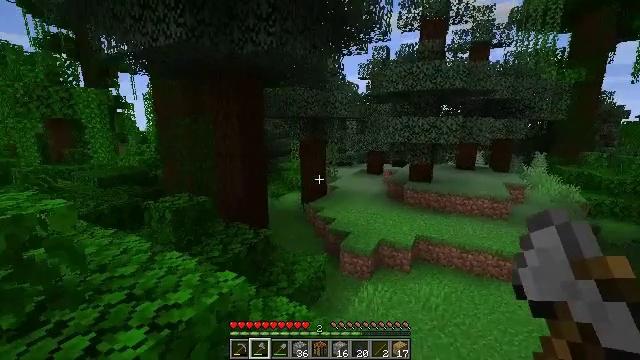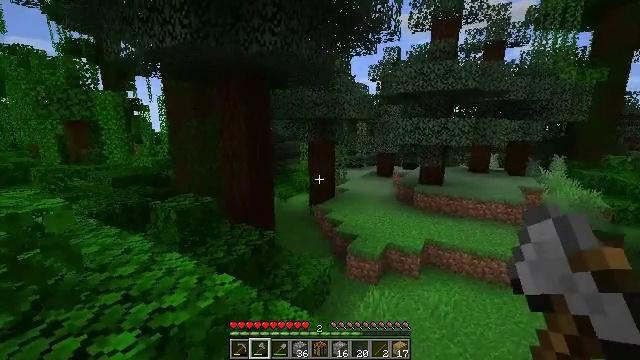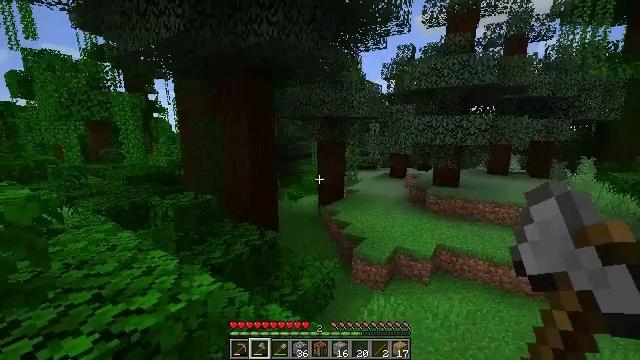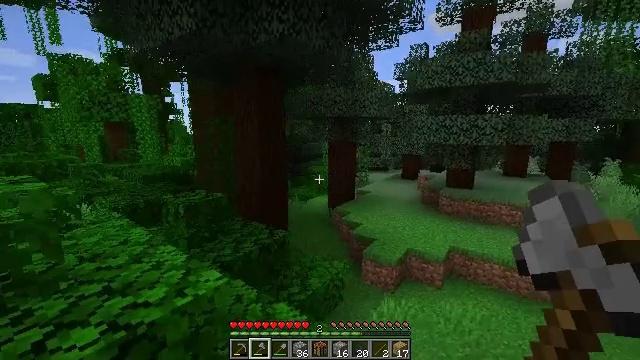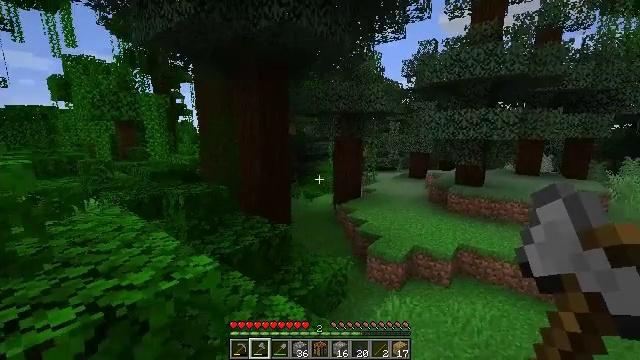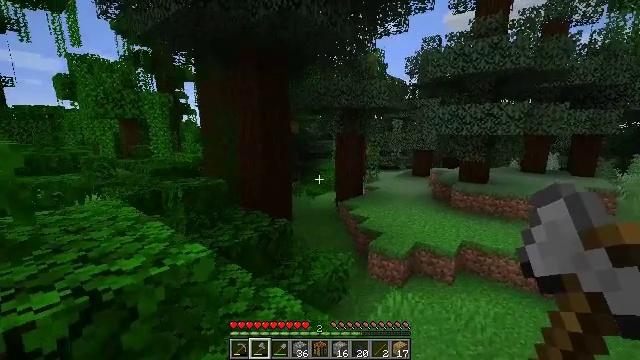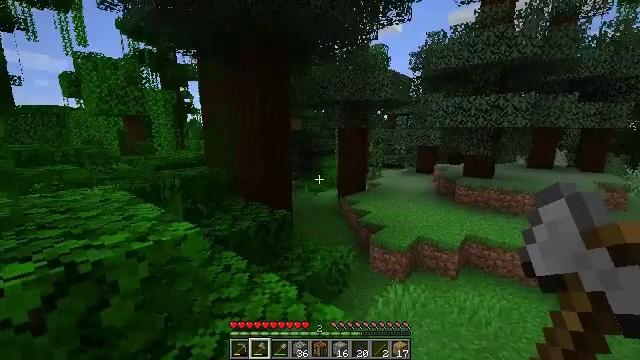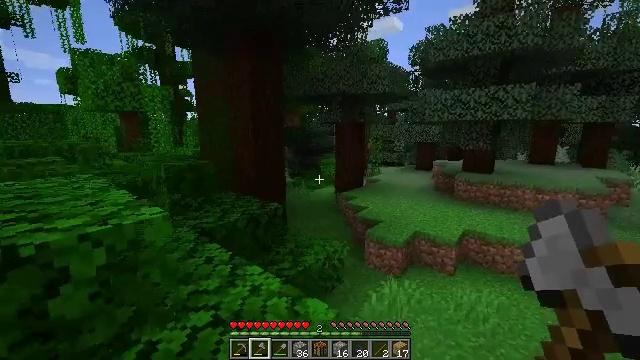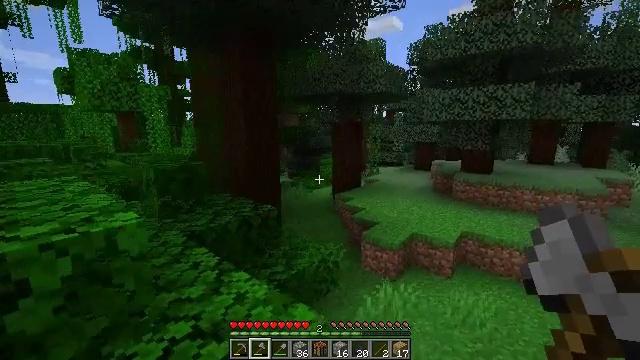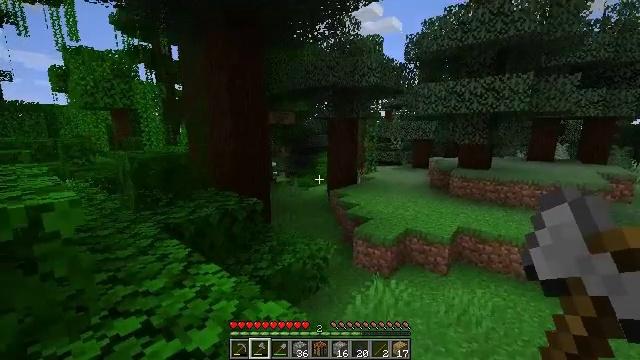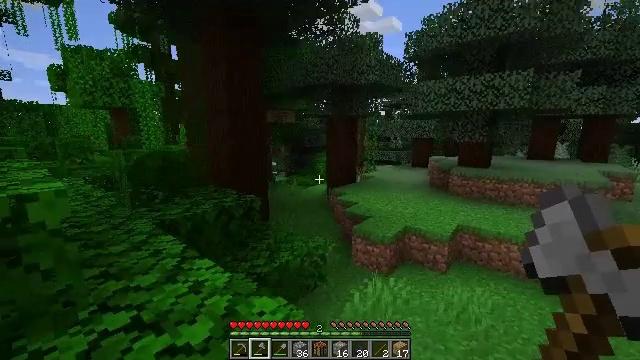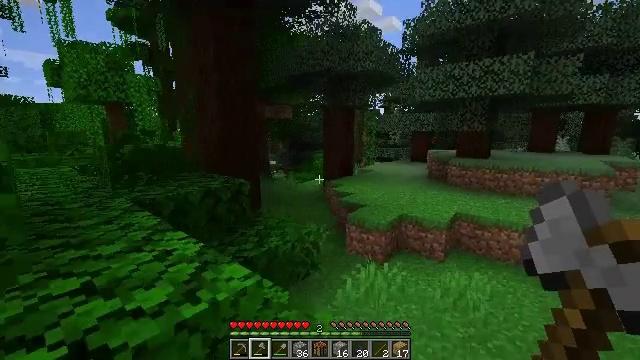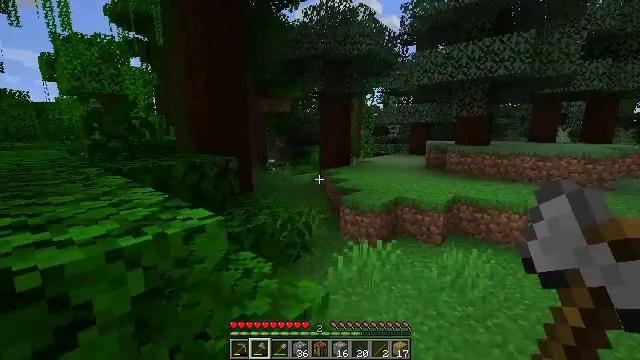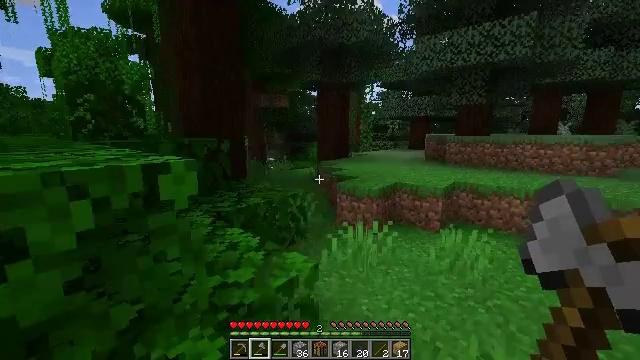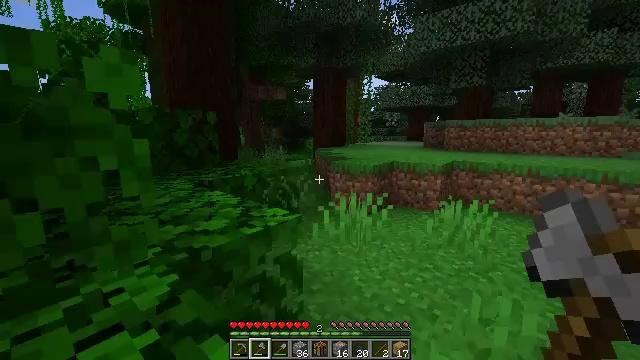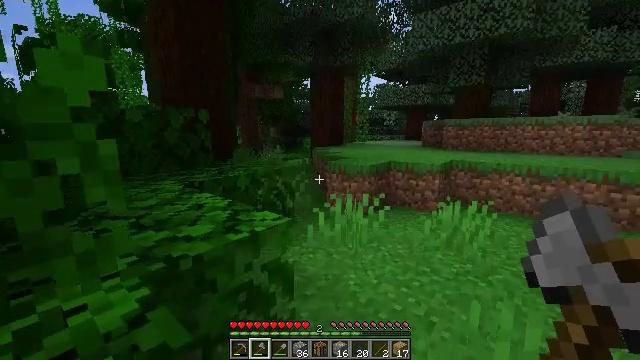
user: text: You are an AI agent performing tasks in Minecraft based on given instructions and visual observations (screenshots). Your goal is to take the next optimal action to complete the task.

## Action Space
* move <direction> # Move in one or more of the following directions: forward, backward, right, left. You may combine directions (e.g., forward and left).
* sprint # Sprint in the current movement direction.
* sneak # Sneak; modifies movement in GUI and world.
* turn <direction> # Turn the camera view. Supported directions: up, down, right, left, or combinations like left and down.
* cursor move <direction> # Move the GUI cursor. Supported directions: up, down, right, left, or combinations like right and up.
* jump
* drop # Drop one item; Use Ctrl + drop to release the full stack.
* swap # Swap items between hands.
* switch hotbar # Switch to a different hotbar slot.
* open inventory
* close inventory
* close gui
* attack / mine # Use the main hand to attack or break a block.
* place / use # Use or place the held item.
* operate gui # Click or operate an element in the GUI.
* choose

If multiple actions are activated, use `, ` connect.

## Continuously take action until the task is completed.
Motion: motion action
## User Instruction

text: Kill the parrot.
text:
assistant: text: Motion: move forward and move right, turn left
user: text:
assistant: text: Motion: move forward and move right, turn left
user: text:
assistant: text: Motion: move forward and move right, turn left
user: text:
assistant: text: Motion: move forward and move right, turn left
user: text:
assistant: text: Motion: move forward and move right
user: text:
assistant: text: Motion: move forward and move right
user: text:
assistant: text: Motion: move forward and move right
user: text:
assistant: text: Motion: move forward and move right
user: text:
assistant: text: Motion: move forward and move right
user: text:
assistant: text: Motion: move forward and move right
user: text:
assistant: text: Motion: move forward and move right
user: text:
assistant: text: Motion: move forward and move right
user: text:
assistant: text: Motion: move forward and move right
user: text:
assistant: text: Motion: move forward
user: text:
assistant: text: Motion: move forward
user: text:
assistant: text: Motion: move forward
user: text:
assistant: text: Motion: move forward
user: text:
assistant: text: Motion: move forward
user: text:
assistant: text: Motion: move forward
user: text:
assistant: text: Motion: move forward
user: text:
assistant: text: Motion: move forward
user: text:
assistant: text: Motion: move forward
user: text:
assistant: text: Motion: move forward
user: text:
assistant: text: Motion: move forward
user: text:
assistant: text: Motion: move forward
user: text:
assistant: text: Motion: move forward
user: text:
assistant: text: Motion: move forward
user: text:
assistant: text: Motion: move forward
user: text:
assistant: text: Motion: move forward
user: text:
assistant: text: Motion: move forward